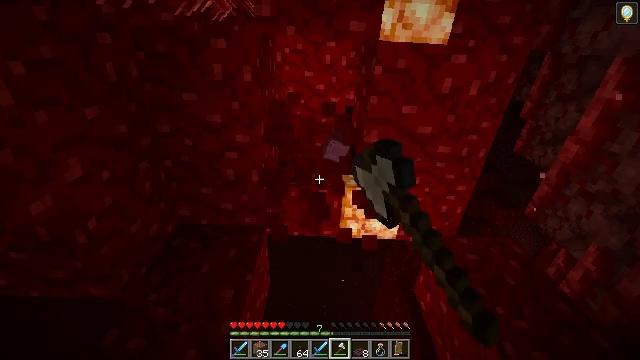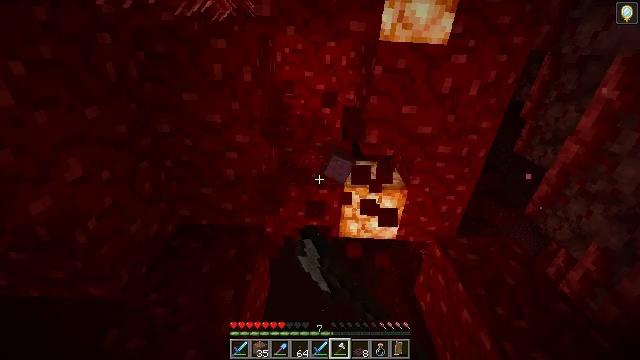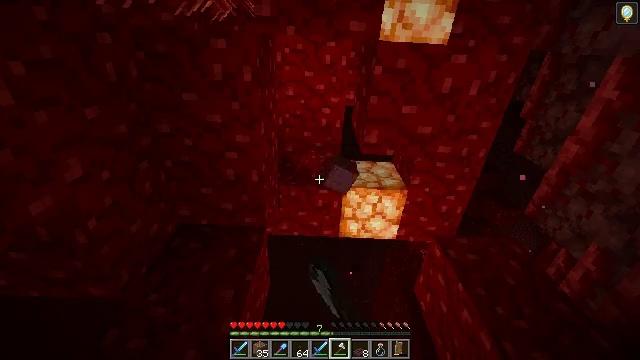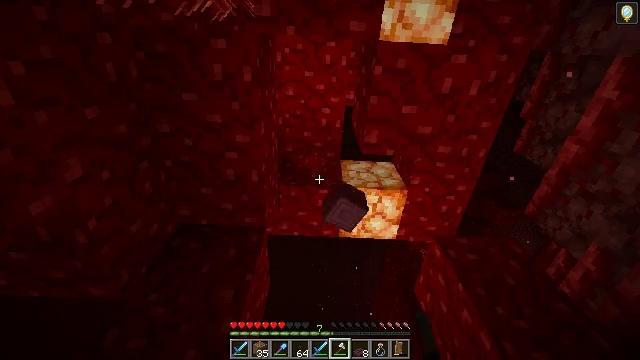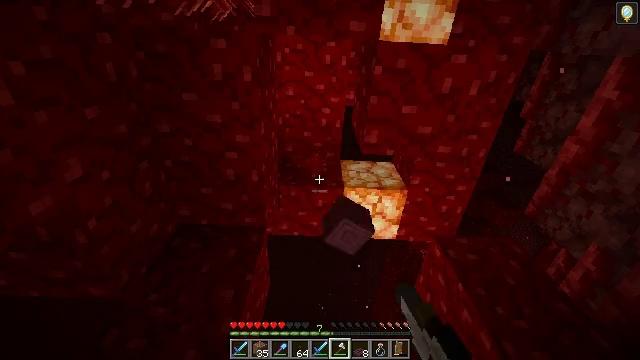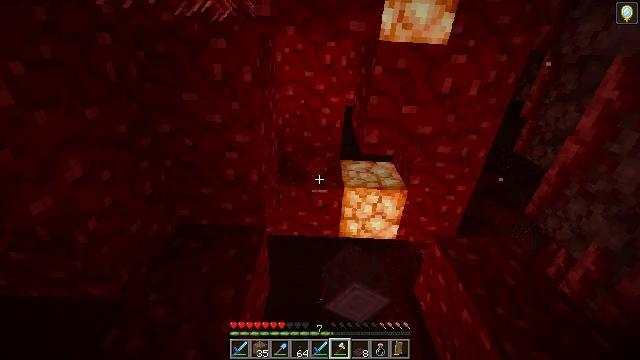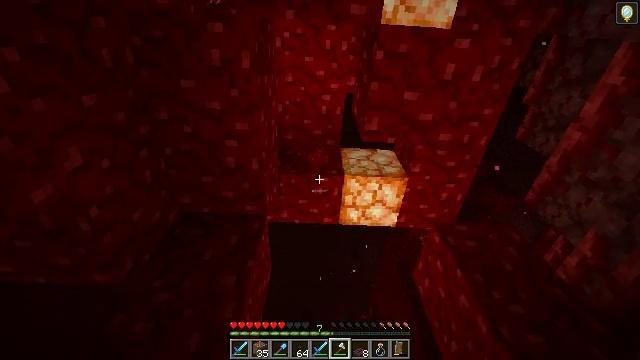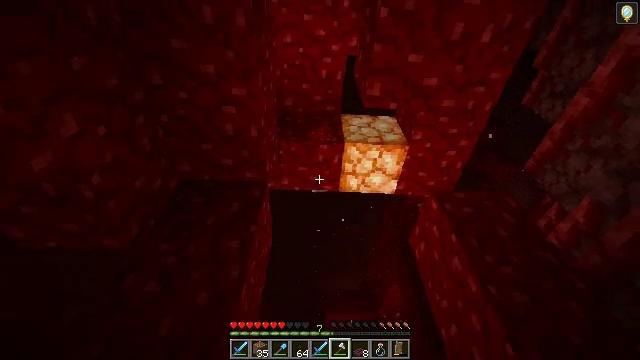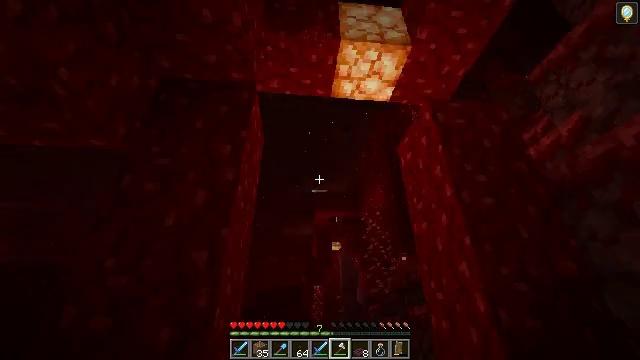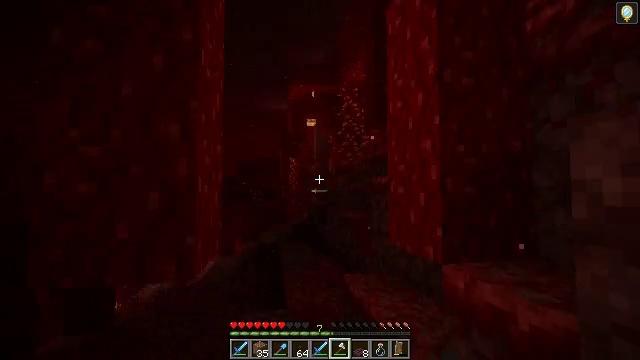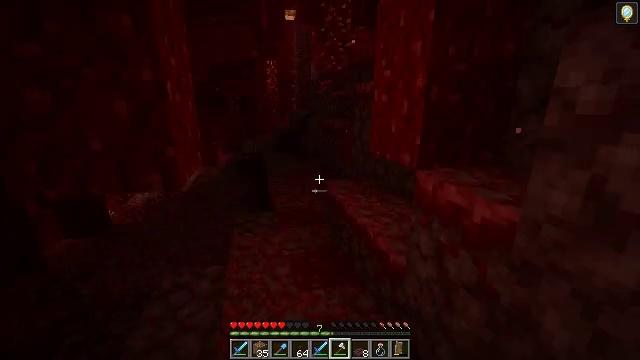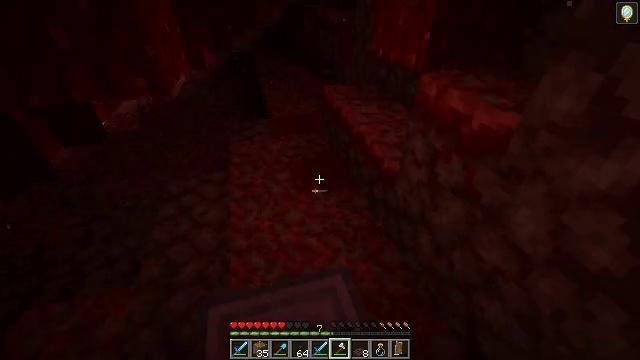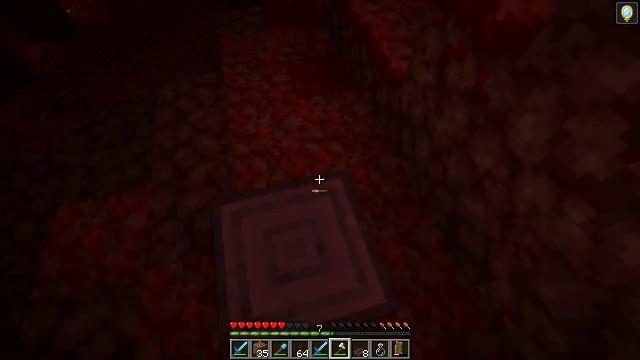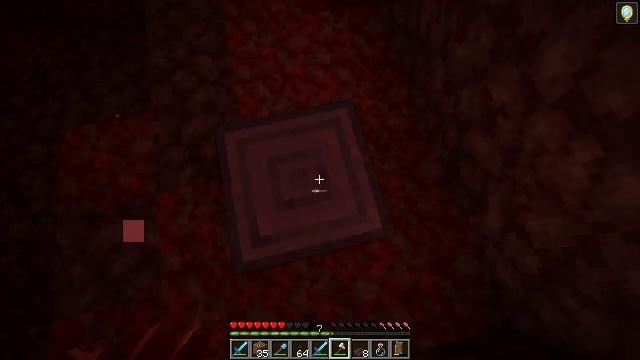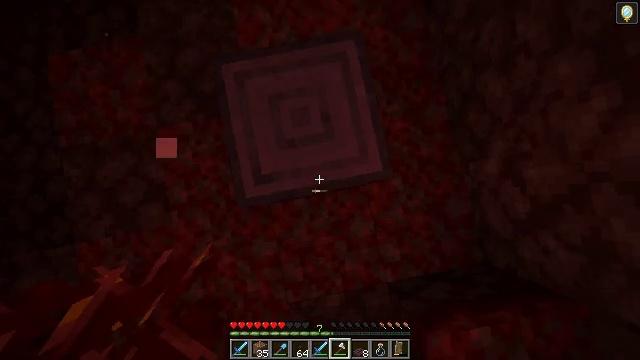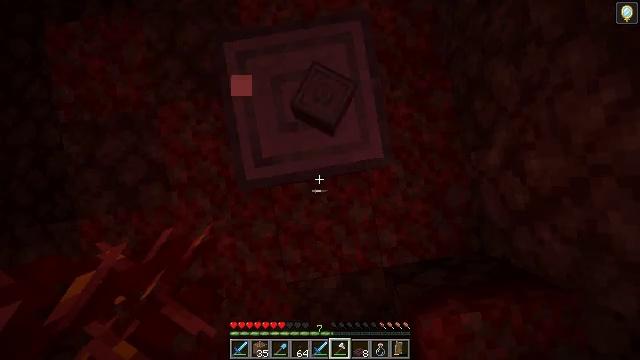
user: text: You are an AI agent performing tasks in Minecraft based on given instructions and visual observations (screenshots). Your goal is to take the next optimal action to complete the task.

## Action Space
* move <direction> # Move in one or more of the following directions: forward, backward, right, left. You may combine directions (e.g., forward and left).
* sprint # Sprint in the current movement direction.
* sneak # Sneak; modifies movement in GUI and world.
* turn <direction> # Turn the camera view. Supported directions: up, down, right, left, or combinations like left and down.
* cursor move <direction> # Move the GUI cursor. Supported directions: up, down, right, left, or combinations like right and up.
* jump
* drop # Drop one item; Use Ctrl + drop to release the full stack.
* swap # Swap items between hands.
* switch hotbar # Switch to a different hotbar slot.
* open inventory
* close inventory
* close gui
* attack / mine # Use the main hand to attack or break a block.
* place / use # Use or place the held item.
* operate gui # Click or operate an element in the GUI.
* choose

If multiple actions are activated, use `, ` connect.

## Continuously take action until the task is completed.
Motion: motion action
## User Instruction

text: Chop crimson stem from the tree.
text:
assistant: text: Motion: attack / mine
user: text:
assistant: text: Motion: attack / mine
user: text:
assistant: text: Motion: attack / mine
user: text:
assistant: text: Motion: no_op
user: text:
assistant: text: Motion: no_op
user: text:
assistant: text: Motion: turn down
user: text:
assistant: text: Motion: turn down
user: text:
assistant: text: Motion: turn right and down
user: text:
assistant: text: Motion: turn right and down
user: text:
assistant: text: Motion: turn right and down
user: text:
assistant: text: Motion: turn down
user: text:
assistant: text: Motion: turn down
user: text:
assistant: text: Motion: turn left and down
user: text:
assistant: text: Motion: turn left and down
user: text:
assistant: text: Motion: turn left and down
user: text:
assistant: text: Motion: no_op
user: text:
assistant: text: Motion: no_op
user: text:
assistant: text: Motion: no_op
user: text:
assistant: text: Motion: attack / mine
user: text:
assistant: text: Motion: turn left, attack / mine
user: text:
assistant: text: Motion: turn left and up, attack / mine
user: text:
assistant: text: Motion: turn left and up, attack / mine
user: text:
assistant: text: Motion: turn left and up, attack / mine
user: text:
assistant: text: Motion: attack / mine
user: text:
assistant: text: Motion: attack / mine
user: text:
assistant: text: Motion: attack / mine
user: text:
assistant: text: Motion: turn right, attack / mine
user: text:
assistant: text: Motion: turn right, attack / mine
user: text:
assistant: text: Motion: turn right and down, attack / mine
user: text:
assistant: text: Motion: turn right and down, attack / mine